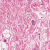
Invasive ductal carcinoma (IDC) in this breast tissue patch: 0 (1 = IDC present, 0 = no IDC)